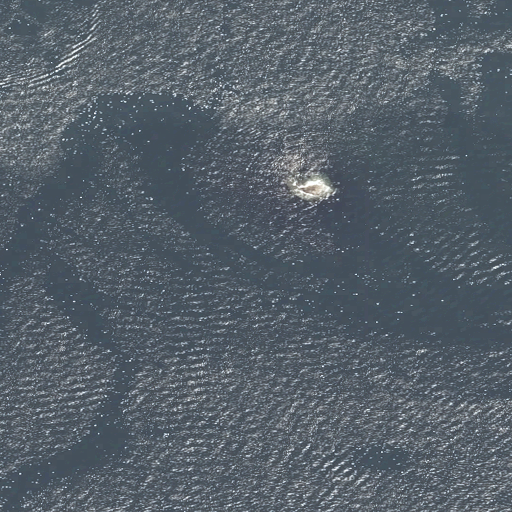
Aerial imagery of bar in Maine named Channel Rock containing only open water